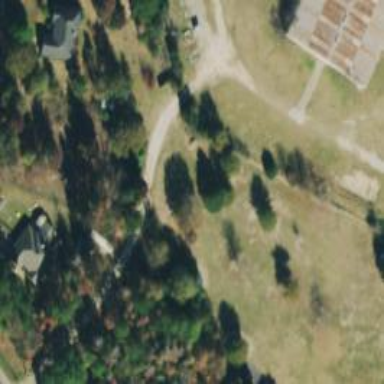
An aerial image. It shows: Driveway.